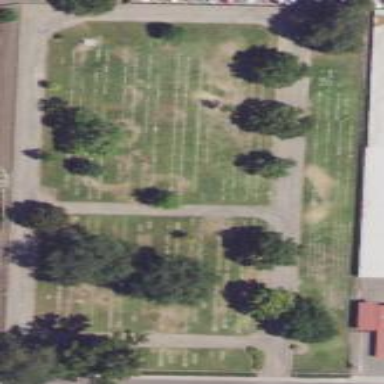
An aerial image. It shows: Grave yard.